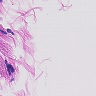
Metastatic tissue present: no